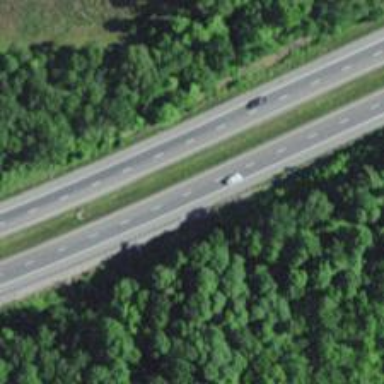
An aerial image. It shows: Motorway.